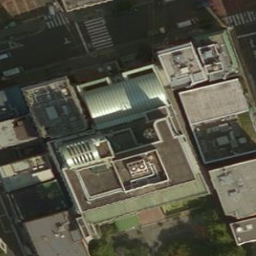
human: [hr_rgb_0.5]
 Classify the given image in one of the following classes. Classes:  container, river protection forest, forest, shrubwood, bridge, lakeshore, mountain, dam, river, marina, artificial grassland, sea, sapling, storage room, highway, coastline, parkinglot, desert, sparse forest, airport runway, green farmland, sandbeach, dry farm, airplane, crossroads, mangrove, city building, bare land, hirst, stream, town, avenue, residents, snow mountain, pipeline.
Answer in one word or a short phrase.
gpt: city building